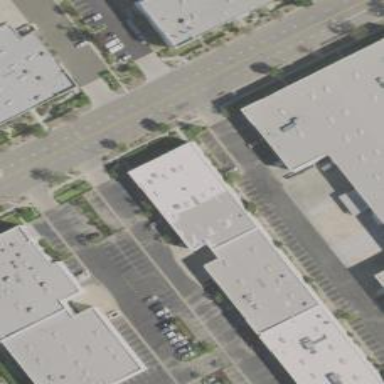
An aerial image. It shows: Warehouse building.